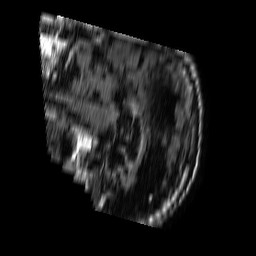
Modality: FLAIR
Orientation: sagittal
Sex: male
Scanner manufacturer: philips
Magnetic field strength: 1.5 T
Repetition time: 6 s
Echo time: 0.12 s